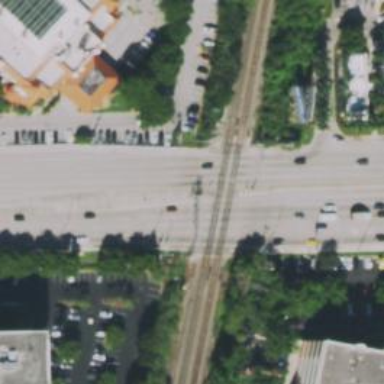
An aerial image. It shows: Crossing for the railway.